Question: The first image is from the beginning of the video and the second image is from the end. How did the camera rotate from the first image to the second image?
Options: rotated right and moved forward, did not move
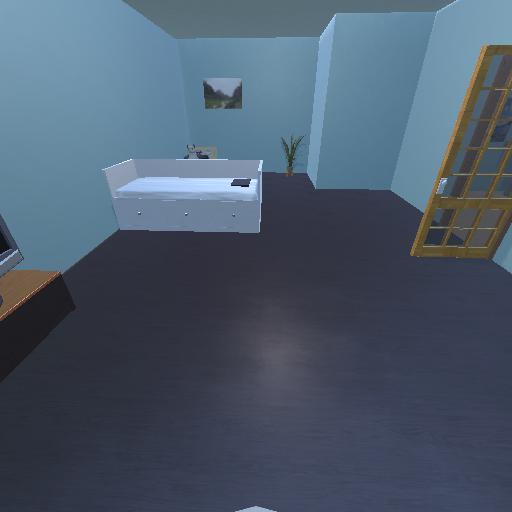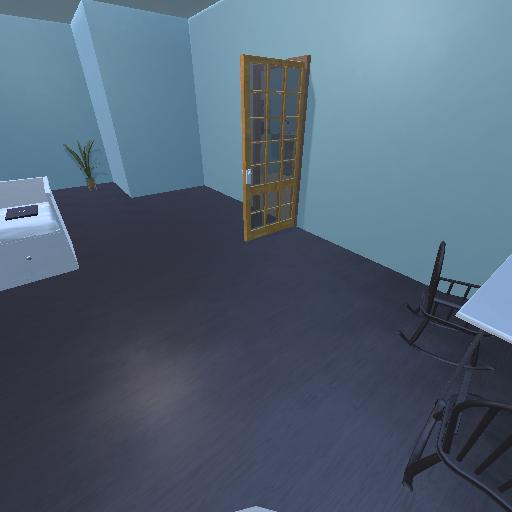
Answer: rotated right and moved forward